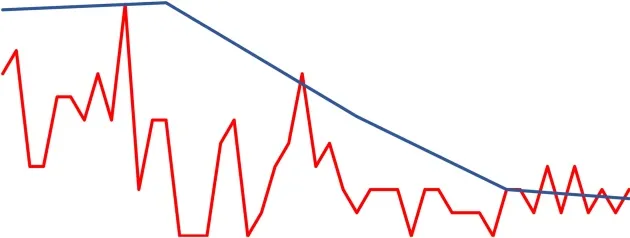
The clinical course of this case (stool frequency, serum IgG4 levels, and abdominal pain).
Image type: pathology (masson_trichrome)